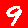
Digit: 9